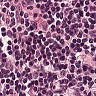
Metastatic tissue present: no